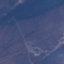
Land use / land cover: HerbaceousVegetation